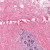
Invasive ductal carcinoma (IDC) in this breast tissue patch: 0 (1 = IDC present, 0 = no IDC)